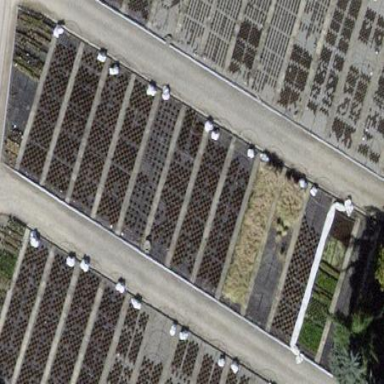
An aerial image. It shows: Plant nursery.